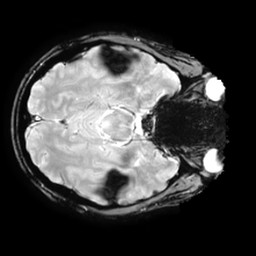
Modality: T2starw
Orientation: axial
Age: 30
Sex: male
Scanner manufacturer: ge
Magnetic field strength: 3 T
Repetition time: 0.65 s
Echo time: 0.02 s